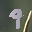
Label: 9